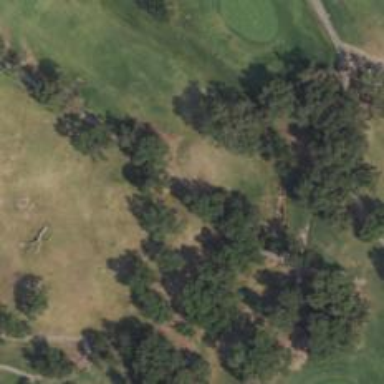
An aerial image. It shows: Well-maintained grade1 path in golf course.